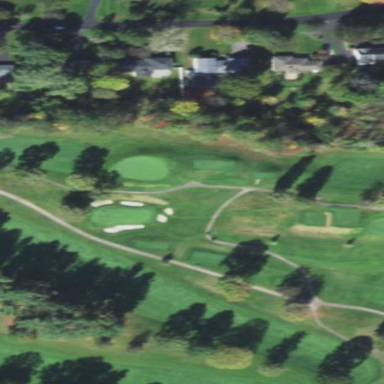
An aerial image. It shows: Golf fairway in the image.